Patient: sex M, age 57
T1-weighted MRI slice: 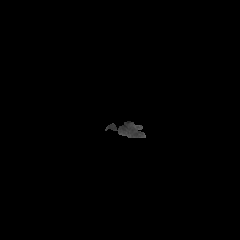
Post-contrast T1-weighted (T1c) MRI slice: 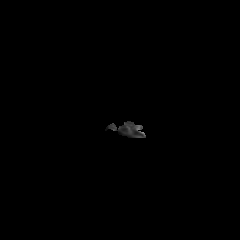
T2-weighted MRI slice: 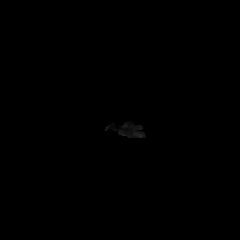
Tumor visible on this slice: no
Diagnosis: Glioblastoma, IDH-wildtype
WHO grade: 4